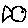
Label: fish